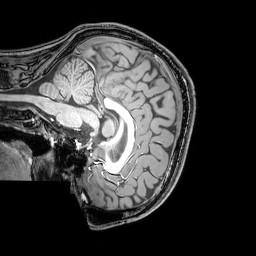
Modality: T1w
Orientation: sagittal
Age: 22
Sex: male
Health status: healthy
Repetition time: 0.081 s
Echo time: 0.037 s